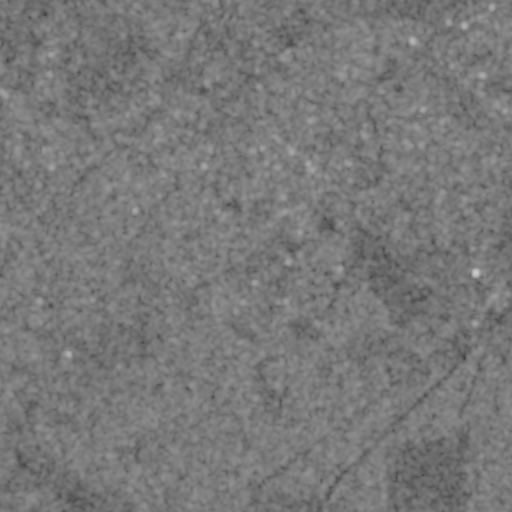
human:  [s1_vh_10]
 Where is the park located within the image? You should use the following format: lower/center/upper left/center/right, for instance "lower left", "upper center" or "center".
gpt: The park is located in the upper right of the image.
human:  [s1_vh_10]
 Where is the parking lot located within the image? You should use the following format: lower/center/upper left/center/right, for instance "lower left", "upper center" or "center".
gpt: The parking lot is located in the upper right of the image.
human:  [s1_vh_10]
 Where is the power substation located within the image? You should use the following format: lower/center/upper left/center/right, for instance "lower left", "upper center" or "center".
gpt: The power substation is located in the center right of the image.
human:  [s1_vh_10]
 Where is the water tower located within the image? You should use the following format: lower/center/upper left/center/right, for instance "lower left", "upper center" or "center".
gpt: The water tower is located in the center of the image.
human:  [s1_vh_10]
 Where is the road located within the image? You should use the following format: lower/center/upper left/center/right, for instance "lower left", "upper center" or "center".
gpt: There is no road in the image.

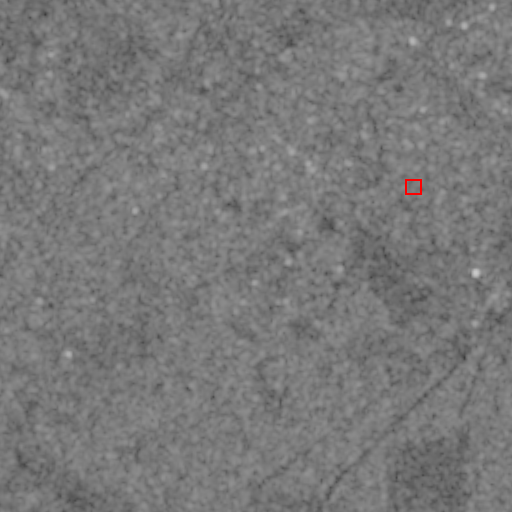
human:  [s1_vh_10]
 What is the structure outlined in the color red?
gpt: The structure outlined in red is a park.
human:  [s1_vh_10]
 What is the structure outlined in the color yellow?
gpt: There is no yellow outline.